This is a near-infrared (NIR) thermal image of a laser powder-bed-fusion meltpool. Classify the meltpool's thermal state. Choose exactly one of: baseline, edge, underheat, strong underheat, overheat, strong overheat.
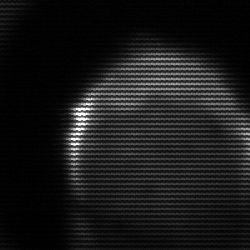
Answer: edge